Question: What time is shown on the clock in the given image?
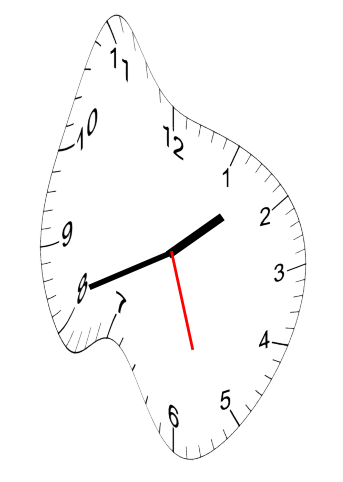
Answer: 01:41:27